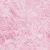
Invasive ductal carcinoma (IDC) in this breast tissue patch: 0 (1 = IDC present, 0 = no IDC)